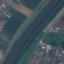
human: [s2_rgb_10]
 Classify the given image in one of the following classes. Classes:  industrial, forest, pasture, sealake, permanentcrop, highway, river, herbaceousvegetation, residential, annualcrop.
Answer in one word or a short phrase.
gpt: River